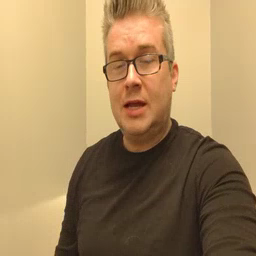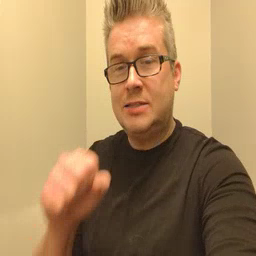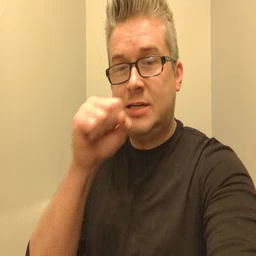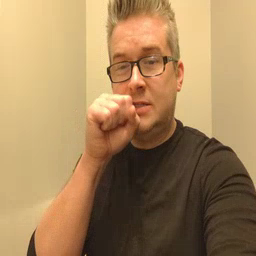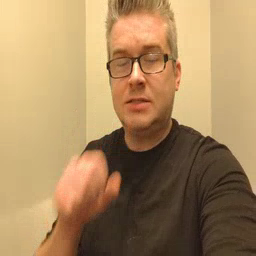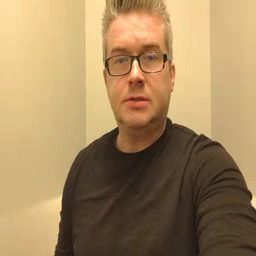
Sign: carrot